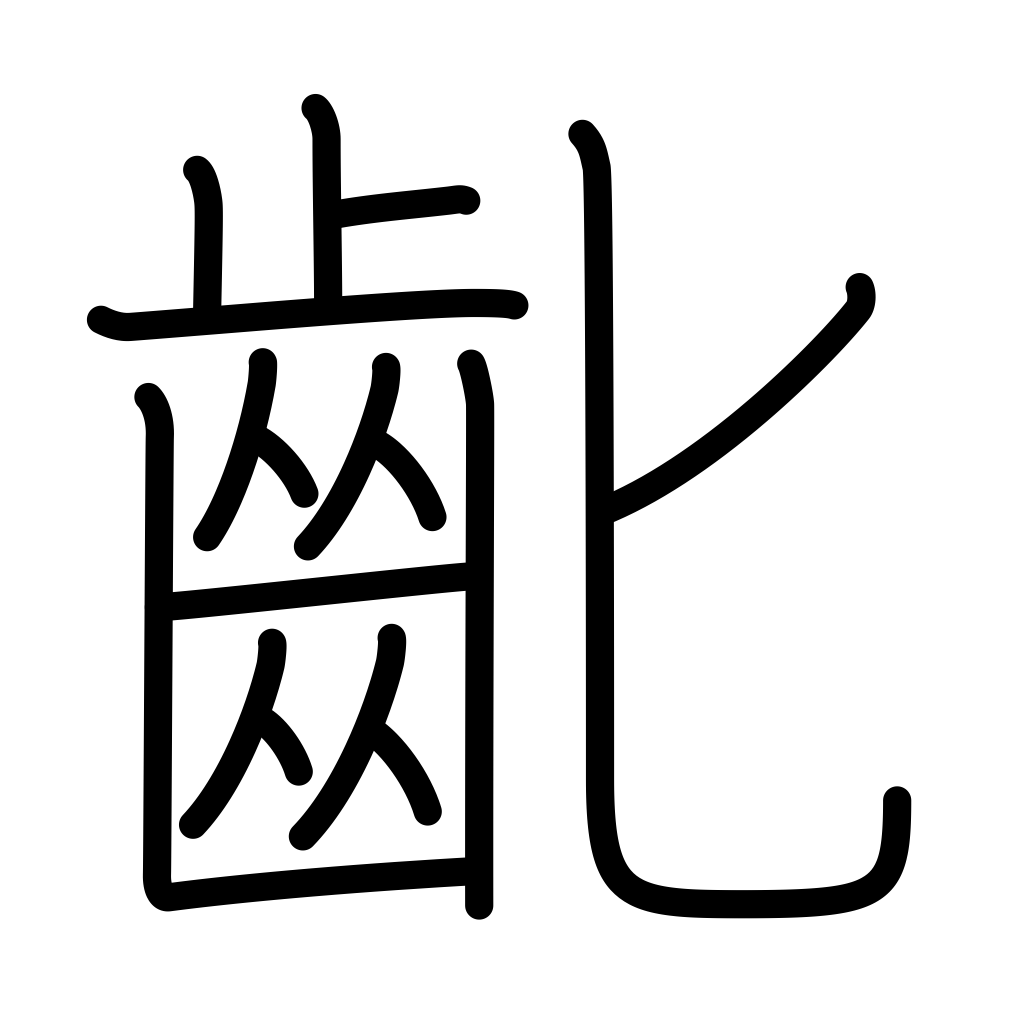
Meaning: losing baby teeth, child